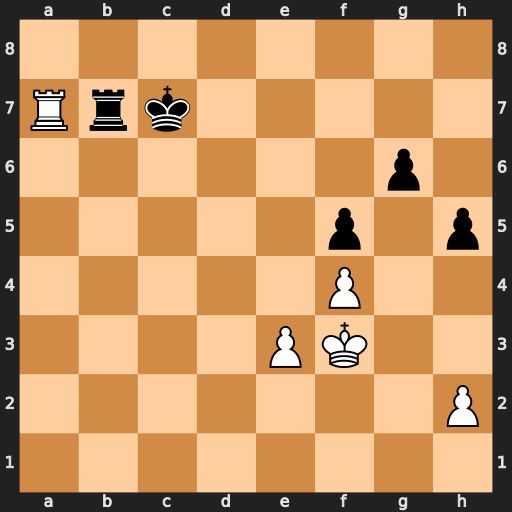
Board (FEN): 8/Rrk5/6p1/5p1p/5P2/4PK2/7P/8
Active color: w
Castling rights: -
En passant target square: -
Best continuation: Rxb7+ Kxb7 Kg3 Kc6 Kh4 Kd5 Kg5